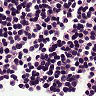
Metastatic tissue present: no